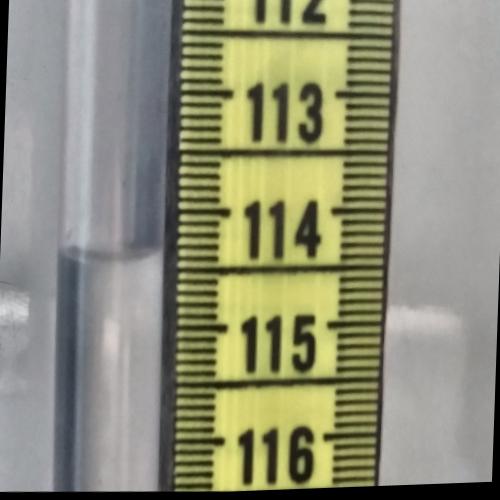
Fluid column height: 114.3 cm